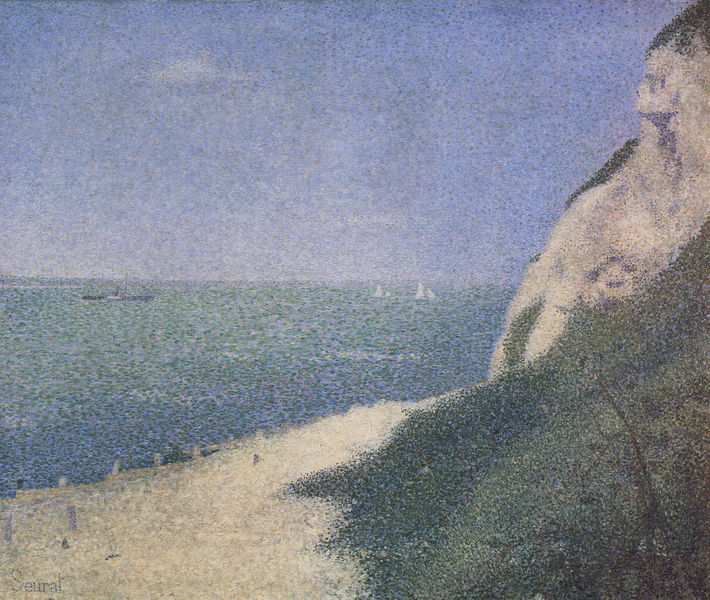
Titel: La Grève du Bas Butin à Honfleur
Künstler: Georges Pierre Seurat
Standort: Tournai
Institution: Musée des Beaux-Arts de Tournai
Schlagwörter: berg, blau, blätter, felsen, gemälde, himmel, meer, schatten, wasser, weiß, wolken, bäume, grün, impressionismus, landschaft, ocker, sand, see, ufer, äste, braun, grau, hell, blick, beige, leute, malerei, öl, ferne, horizont, horizontlinie, natur, weite, zweige, büsche, flach, sonne, zart, boot, boote, küste, schiff, schiffe, segel, segelboot, segelschiffe, sommer, strand, wellen, pointilismus, segelschiff, abhang, fels, hang, klippen, steil, friedrich, romantik, segelboote, steilküste, punkte, gepunktet, farbflächen, druck, stempel, seurat, signac, paysage, seelandschaft, bleu, pointillismus, pointillisme, colline, mer, plage, voiliers, bord de mer, edülle, kalkfelsen, falaise, pointilliste, points